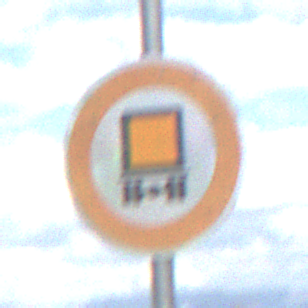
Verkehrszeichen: VerbotKennzeichnungspflichtigeKraftfahrzeugeGefaehrlicheGueter
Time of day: Midday
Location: Outdoor (Nature)
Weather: PartlyCloudy
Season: NotSpecified
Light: Natural